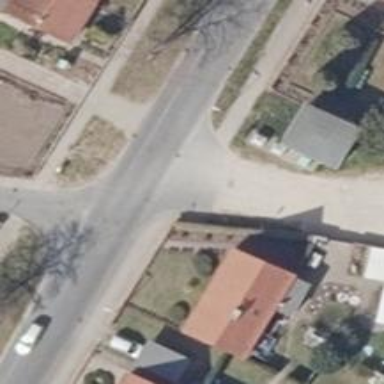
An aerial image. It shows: Residential road.